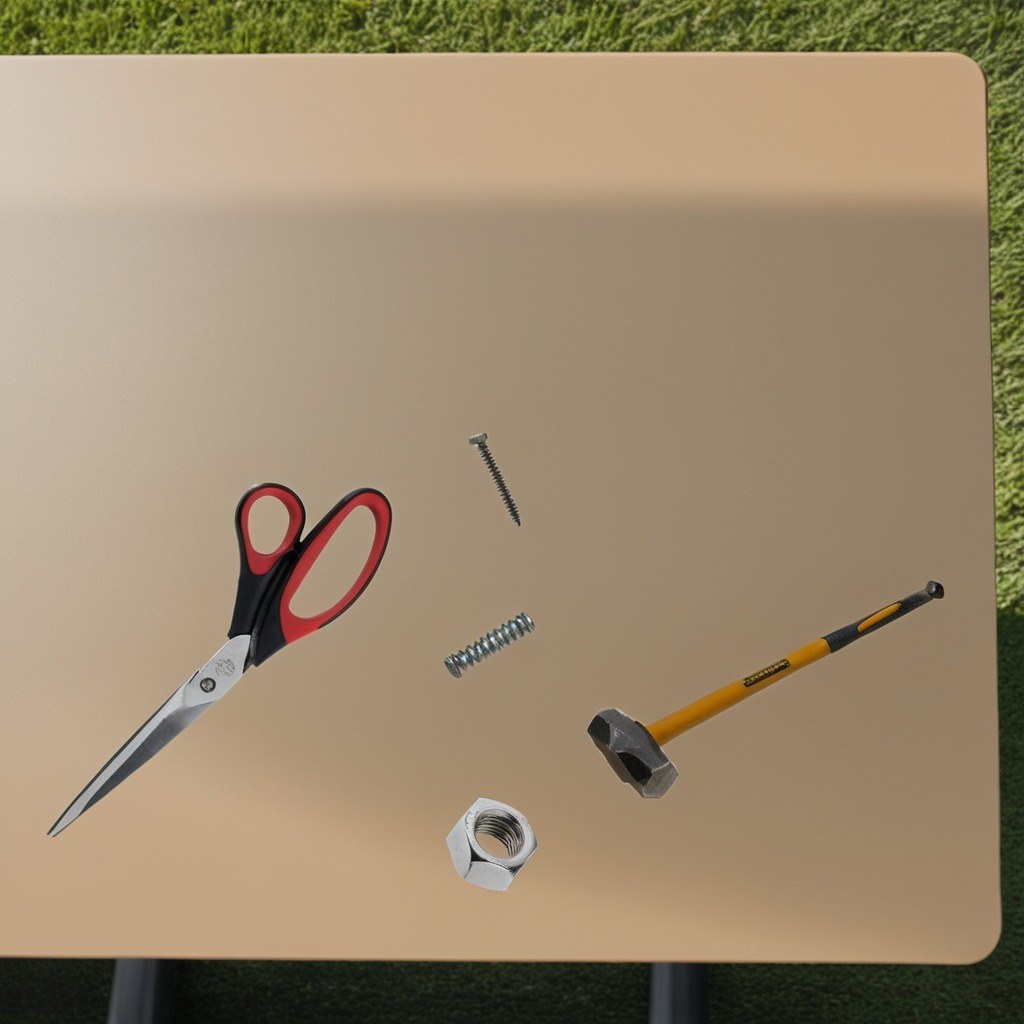
A metal machine screw, a hammer, a coiled metal spring, a metal nut, and a pair of scissors are lying on the utility table.